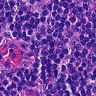
Metastatic tissue present: no